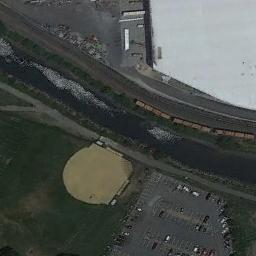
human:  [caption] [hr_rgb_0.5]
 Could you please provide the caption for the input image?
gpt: There is a white house on the edge of the baseball field .

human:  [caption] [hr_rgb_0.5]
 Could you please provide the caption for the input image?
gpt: There is a baseball diamond and many cars next to a  road .

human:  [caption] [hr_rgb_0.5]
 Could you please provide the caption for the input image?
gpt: There is a baseball diamond in the grass among the roads, The houses and the parking lot .

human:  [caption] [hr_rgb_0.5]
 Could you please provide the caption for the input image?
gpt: A baseball diamond next to a river while a parking lot and a white building beside .

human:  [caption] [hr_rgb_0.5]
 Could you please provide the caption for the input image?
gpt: Many cars were in the vacant lot next to a baseball diamond .